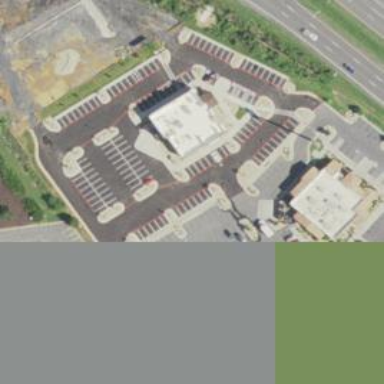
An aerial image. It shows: Retail building.